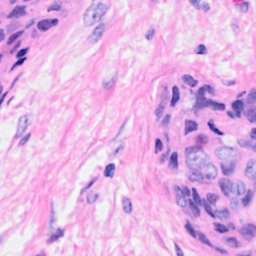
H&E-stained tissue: Breast